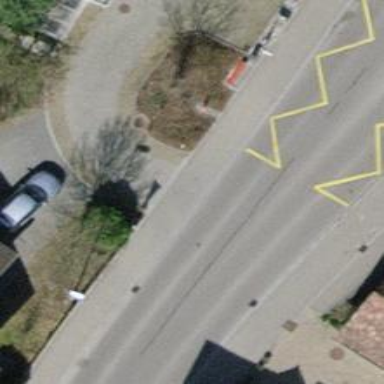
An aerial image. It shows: Unmarked road crossing.